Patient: sex M, age 85
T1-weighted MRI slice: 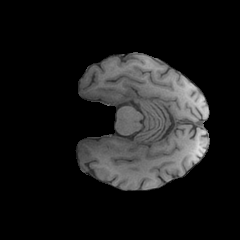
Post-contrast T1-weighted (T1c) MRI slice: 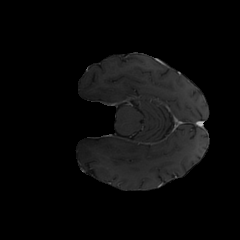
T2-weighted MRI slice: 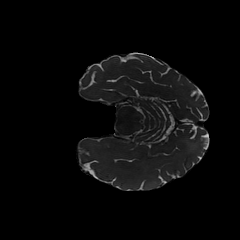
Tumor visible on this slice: no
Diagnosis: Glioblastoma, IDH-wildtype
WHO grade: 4